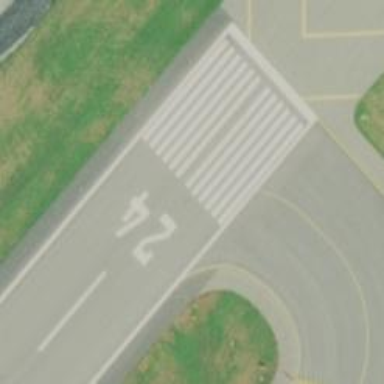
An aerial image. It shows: Image of taxiway at airport.